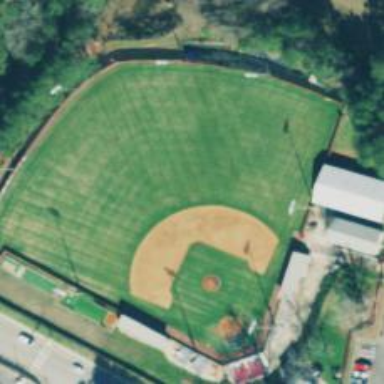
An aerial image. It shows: Baseball pitch for leisure and sports activities.